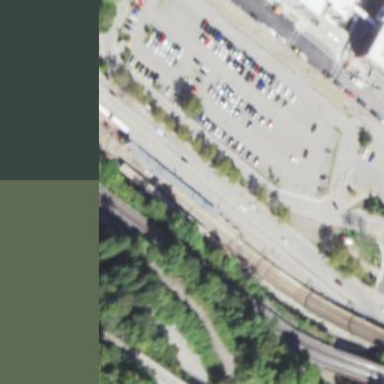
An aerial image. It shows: Light rail platform with shelter for public transport.